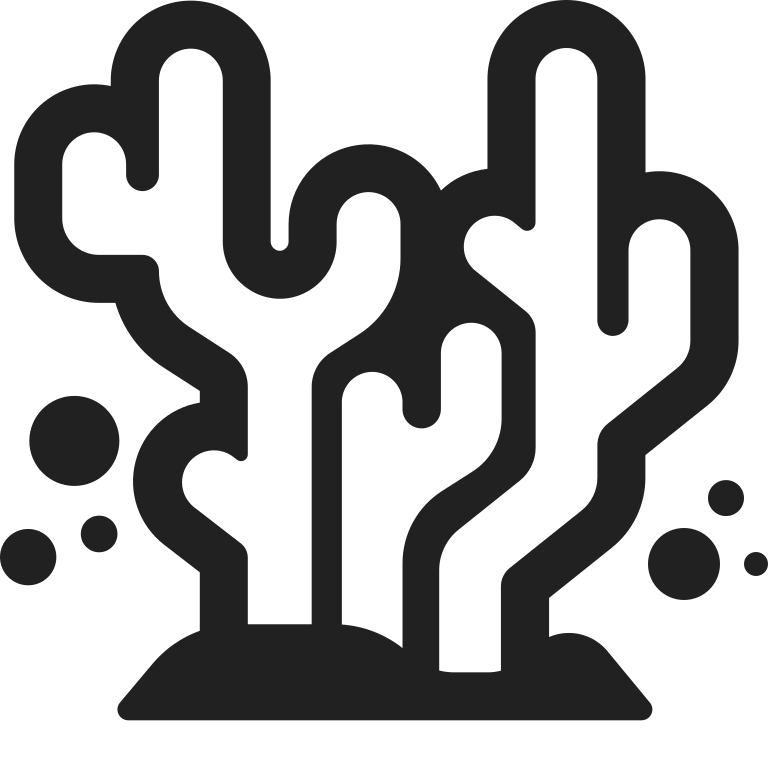
coral high contrast